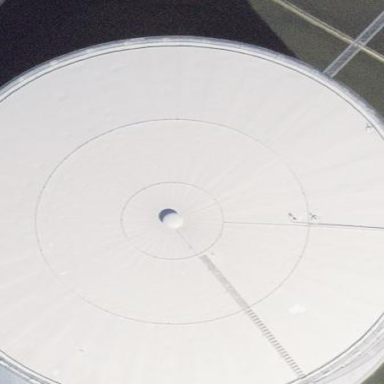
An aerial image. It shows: Storage tank with man-made structure.